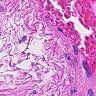
Metastatic tissue present: no